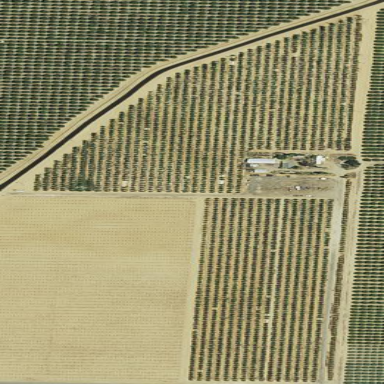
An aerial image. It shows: Orchard.